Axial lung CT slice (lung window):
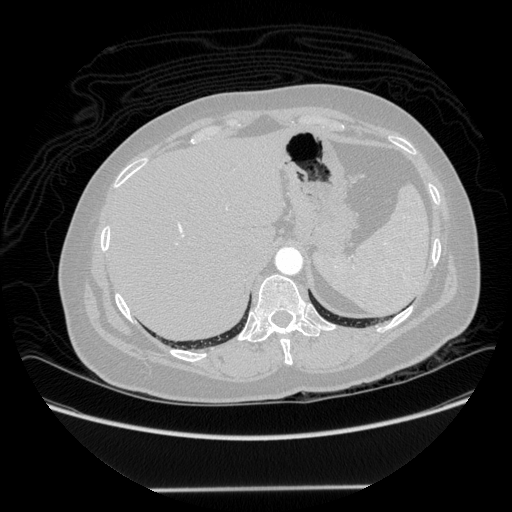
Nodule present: no